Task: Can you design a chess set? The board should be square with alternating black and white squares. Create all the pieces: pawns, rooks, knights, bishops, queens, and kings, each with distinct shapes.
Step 4931:
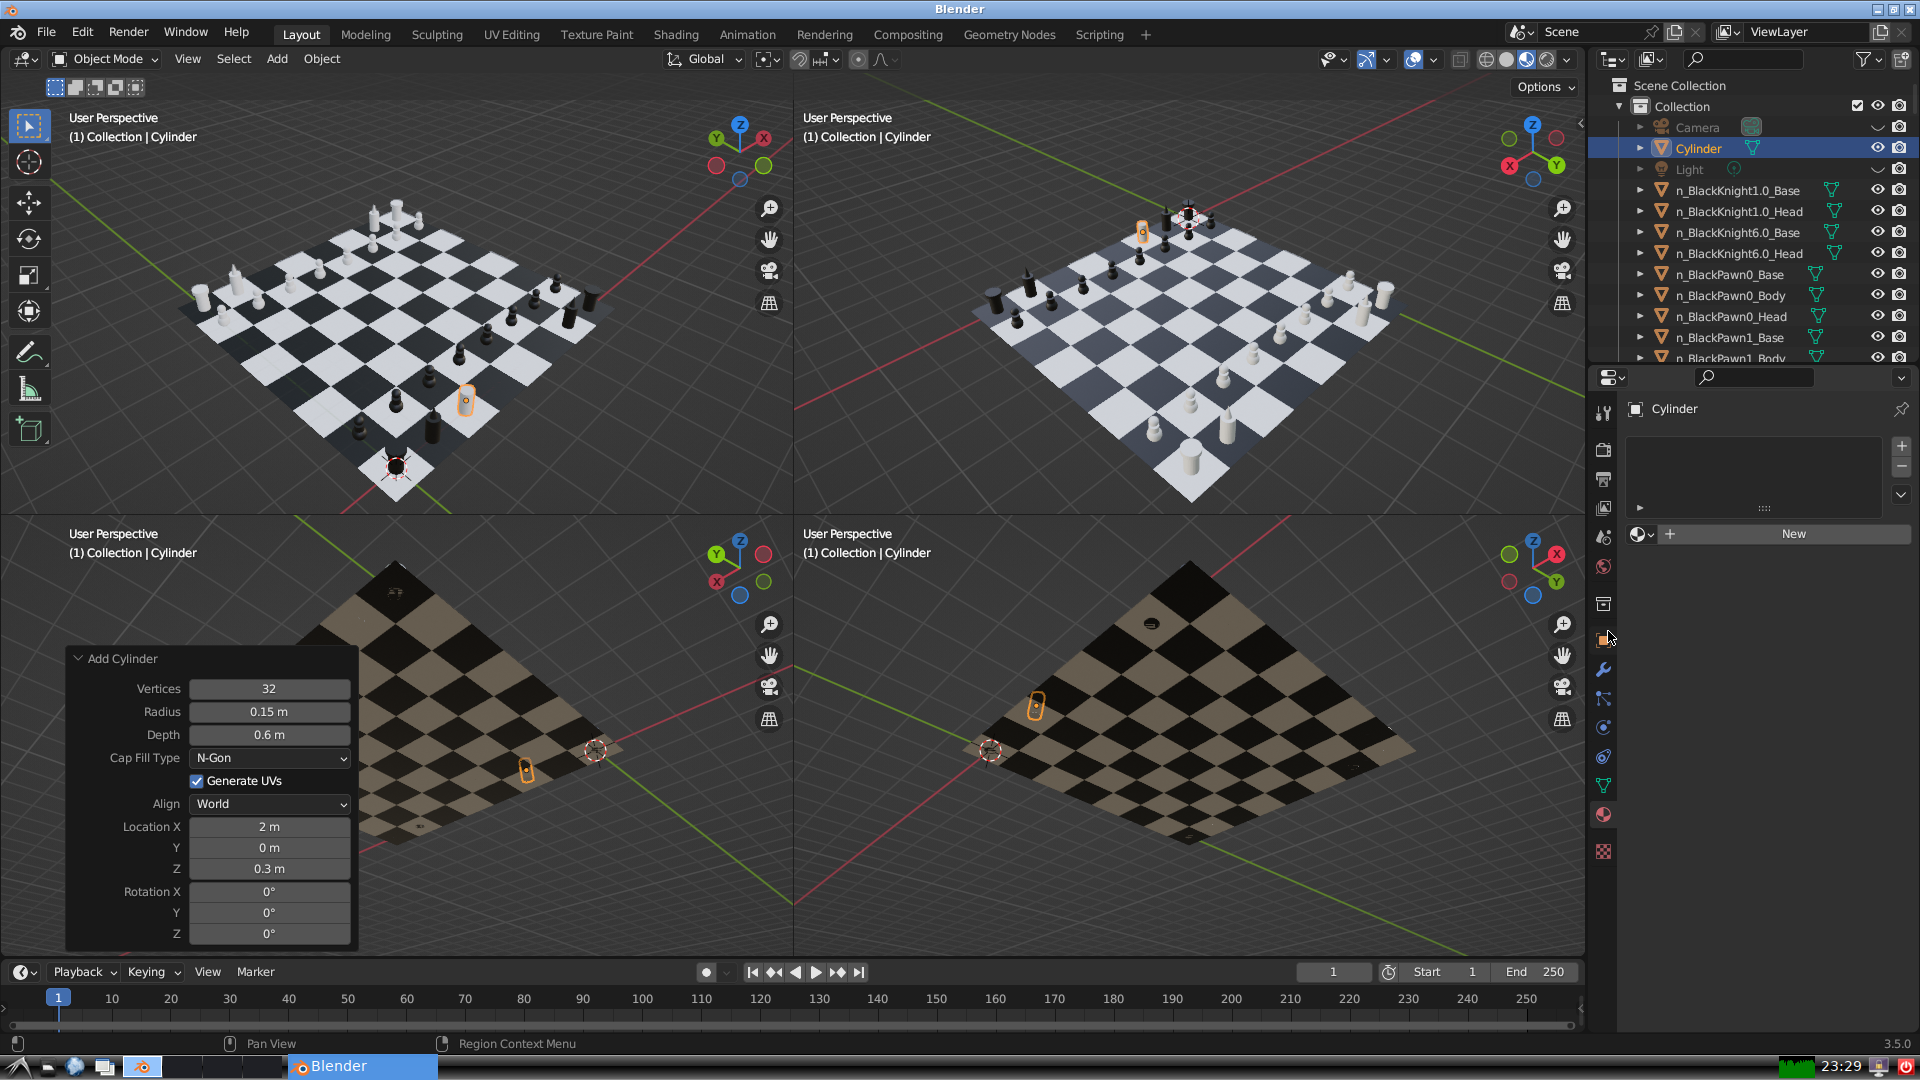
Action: click: no